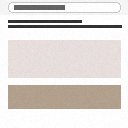
Screen state: on